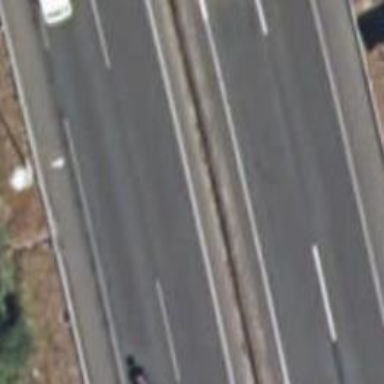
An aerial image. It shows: View of motorway.